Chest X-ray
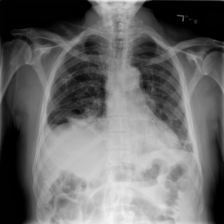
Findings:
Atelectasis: negative
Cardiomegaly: negative
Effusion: negative
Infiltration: negative
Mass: negative
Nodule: negative
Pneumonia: negative
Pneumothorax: negative
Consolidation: negative
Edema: negative
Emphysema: negative
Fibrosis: negative
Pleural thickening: negative
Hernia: negative